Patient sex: M
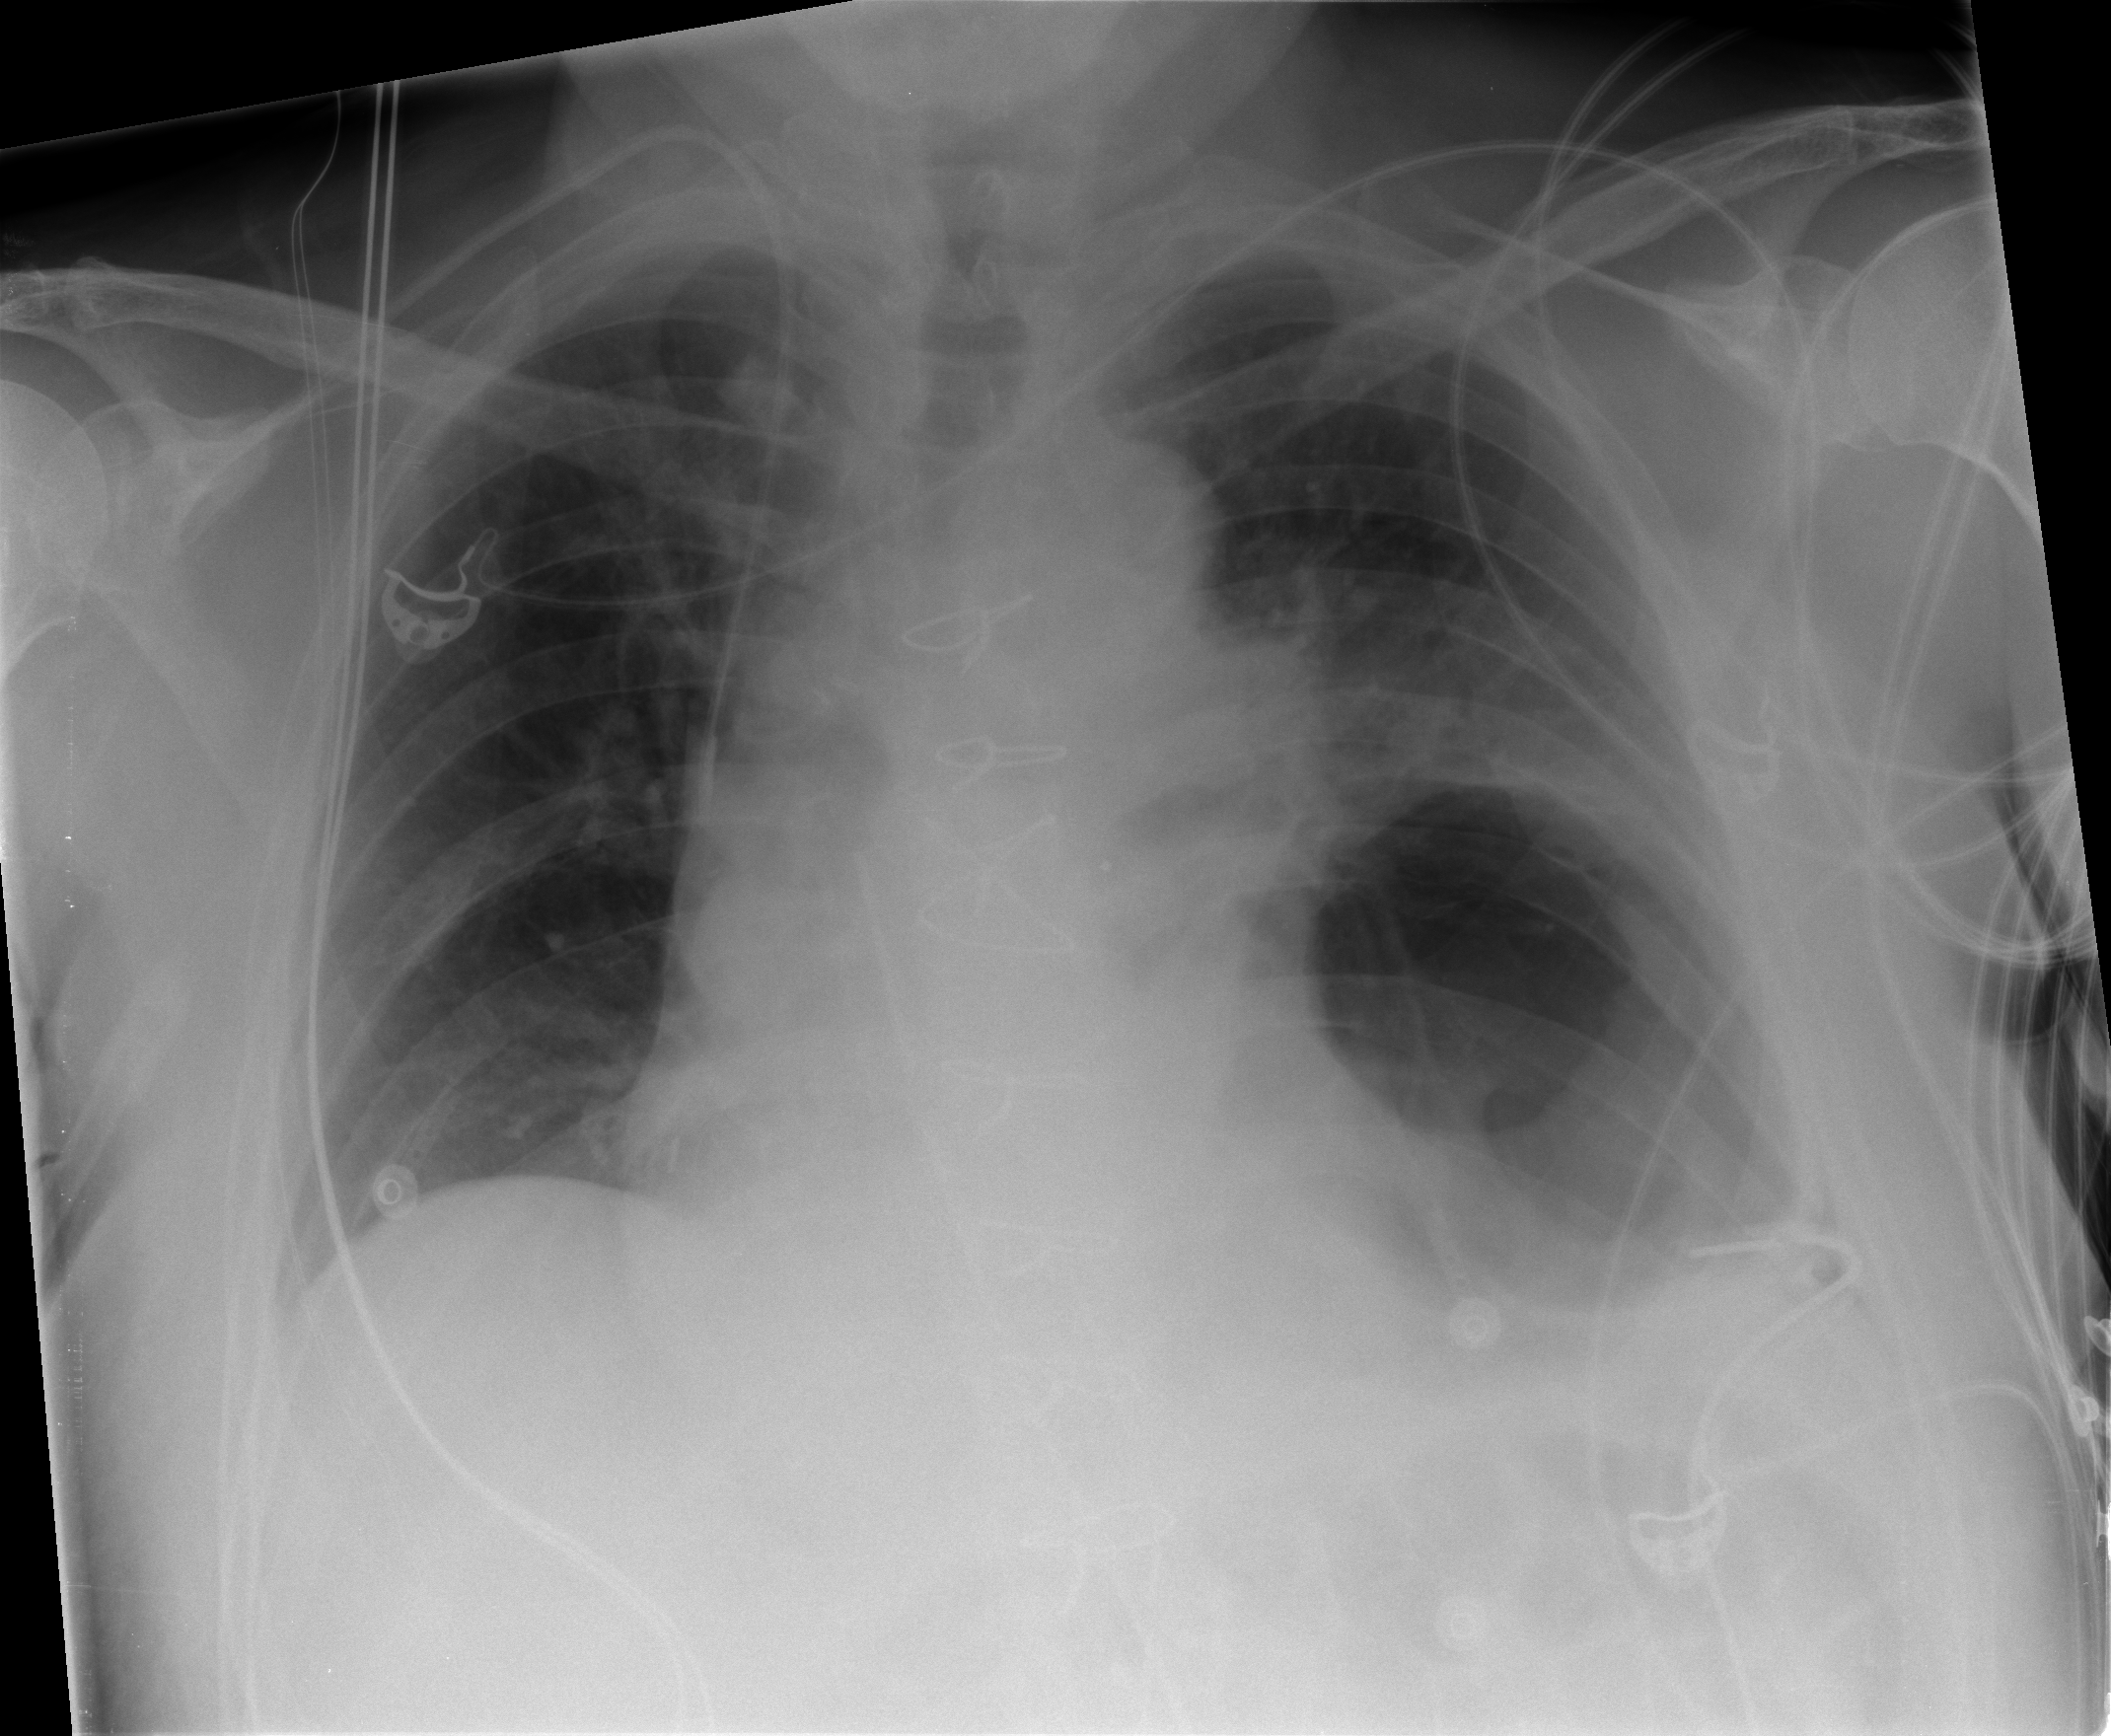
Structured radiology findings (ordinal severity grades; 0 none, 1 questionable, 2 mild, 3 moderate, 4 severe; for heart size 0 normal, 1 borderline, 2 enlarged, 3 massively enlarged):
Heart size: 0
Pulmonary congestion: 0
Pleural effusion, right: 0
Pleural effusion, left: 0
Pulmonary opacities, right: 0
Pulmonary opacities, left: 0
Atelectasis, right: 0
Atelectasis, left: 2